Interaction volume radius: 5 \u00c5
Interaction volume height: 35 \u00c5
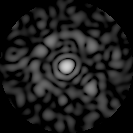
Disorder parameter: 0.7002